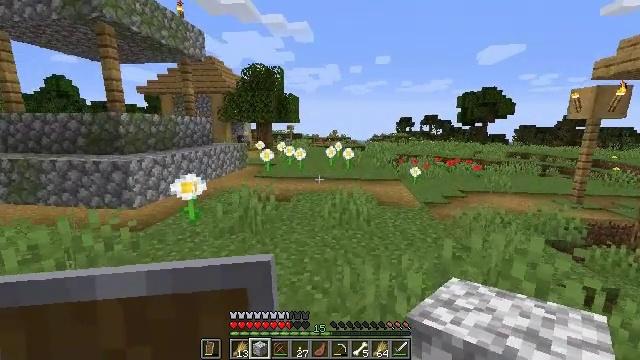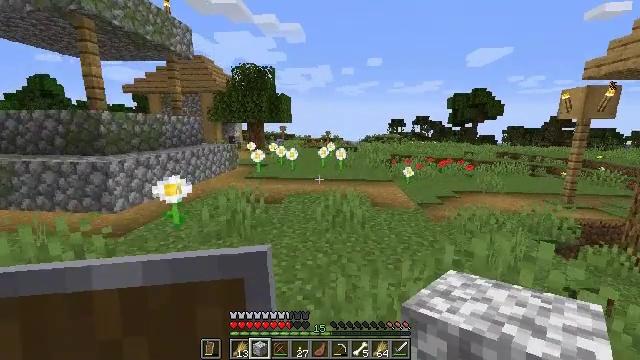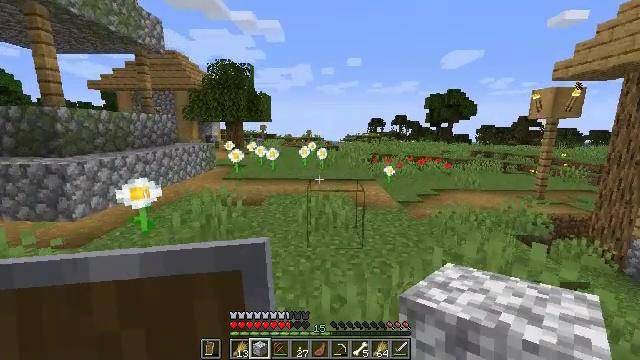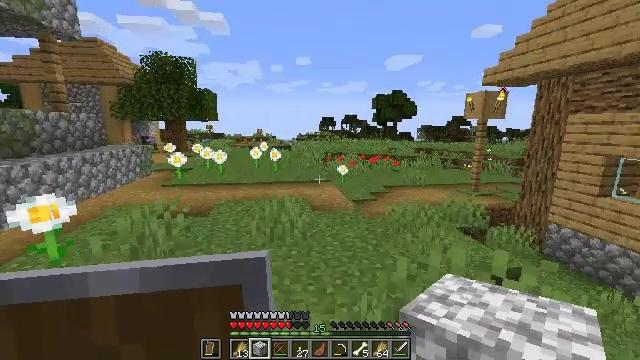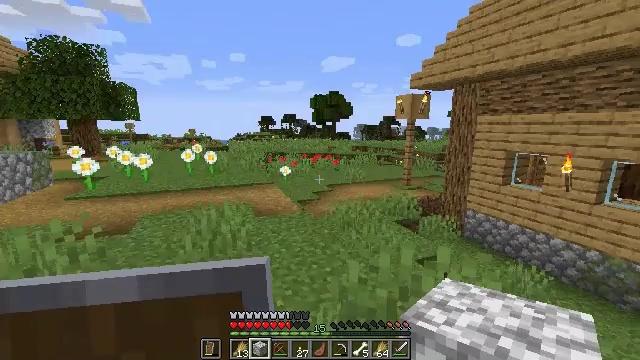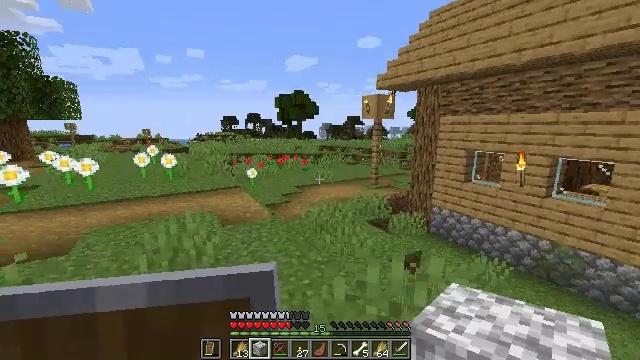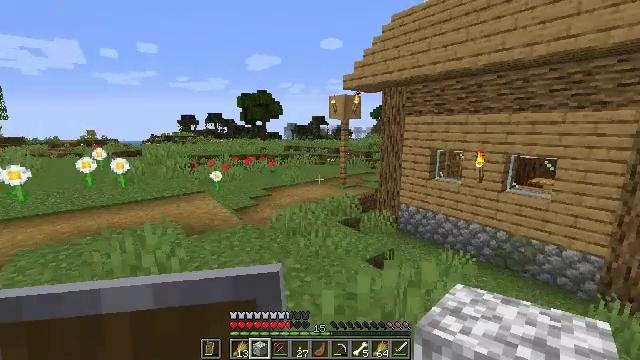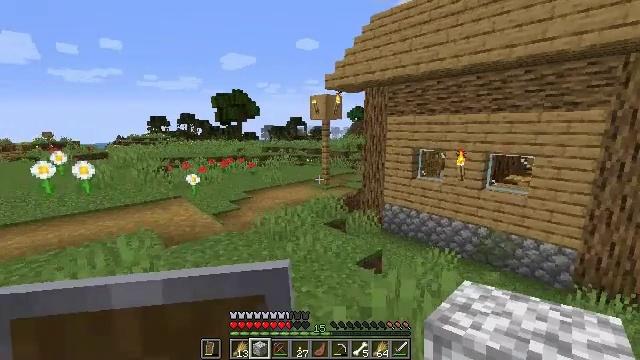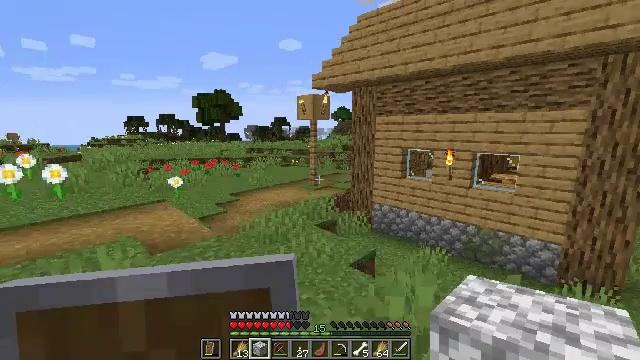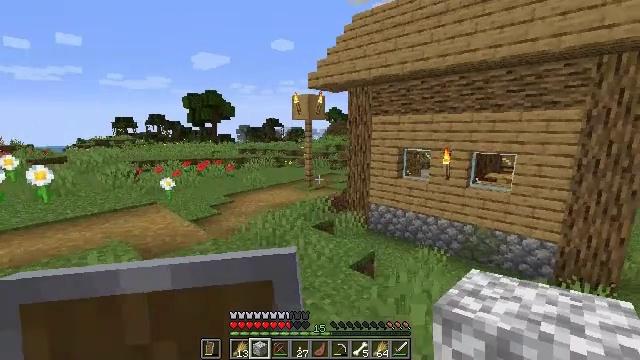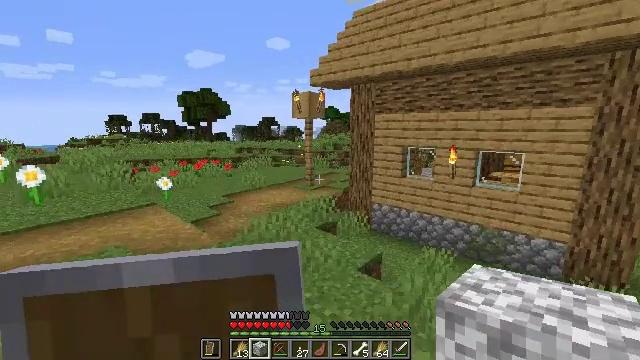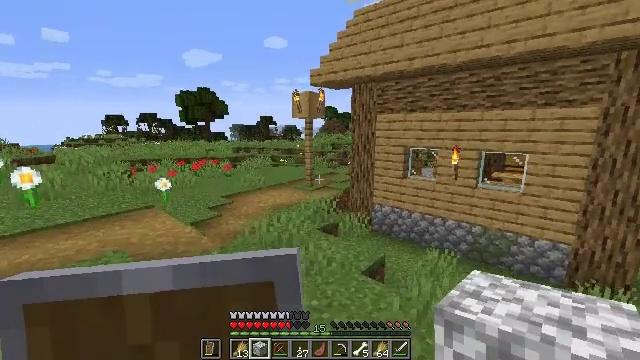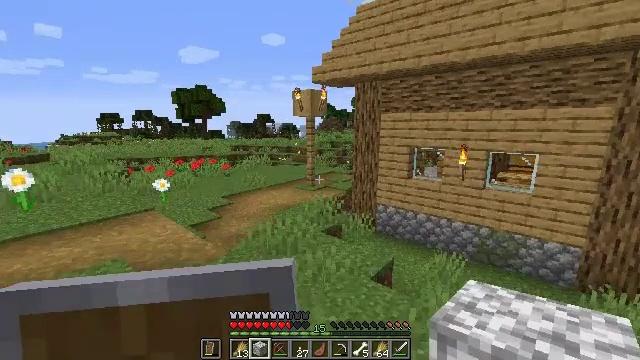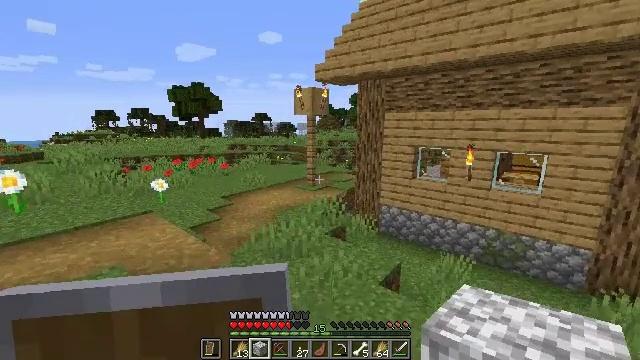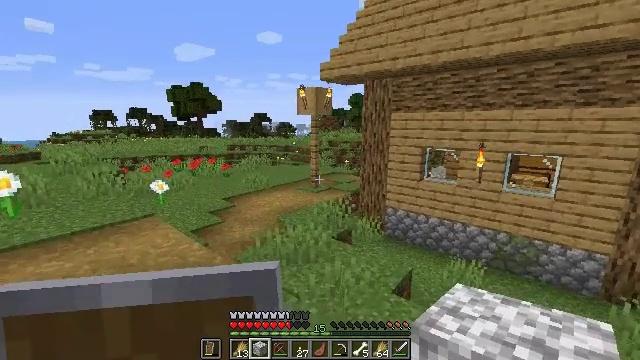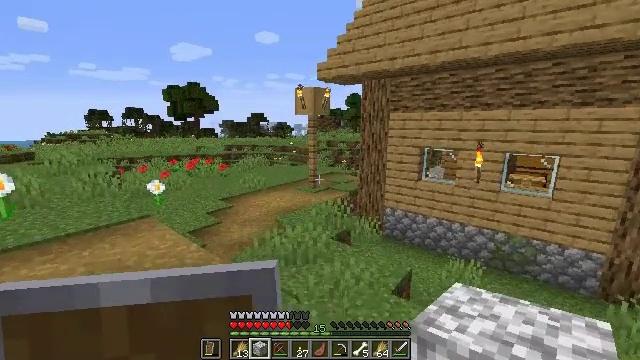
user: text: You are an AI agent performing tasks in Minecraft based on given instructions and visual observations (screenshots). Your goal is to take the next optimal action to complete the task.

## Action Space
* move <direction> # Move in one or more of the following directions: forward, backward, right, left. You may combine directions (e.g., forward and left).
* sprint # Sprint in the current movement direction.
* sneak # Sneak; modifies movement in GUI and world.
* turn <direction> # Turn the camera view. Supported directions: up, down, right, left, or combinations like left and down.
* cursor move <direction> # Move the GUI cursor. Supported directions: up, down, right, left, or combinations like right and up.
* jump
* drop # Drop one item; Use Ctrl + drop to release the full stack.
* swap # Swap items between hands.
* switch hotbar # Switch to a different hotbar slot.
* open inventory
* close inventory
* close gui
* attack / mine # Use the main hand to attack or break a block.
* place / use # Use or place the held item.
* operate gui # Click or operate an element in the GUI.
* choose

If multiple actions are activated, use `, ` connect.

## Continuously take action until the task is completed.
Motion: motion action
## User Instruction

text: Collect the bell.
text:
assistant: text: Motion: move forward, turn right
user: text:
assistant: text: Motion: move forward, turn right
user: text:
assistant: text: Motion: move forward, turn right
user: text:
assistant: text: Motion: move forward, turn right
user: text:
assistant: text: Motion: move forward and move left, turn right
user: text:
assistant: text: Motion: move forward and move left, turn right
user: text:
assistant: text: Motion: move forward and move left, turn right
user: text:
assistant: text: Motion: move forward and move left, turn right
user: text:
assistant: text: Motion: move forward and move left, turn right
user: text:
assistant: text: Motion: move forward and move left
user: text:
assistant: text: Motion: move forward and move left
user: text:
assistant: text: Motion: move forward and move left
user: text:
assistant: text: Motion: move forward and move left
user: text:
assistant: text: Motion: move forward and move left
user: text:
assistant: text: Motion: move forward and move left
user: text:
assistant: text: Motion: move forward and move left
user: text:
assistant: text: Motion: move forward and move left
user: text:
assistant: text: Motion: move forward and move left
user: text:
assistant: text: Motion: move forward and move left
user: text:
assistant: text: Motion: move forward and move left
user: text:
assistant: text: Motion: move forward and move left
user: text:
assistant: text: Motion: move forward and move left
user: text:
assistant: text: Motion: move forward and move left
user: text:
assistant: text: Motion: move forward and move left
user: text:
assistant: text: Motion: move forward and move left, turn right
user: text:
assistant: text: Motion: move forward and move left, turn right
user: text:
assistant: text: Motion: move forward and move left, turn right
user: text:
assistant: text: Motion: move forward and move left, turn right
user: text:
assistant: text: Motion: move forward and move left, turn right
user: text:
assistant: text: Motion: move forward and move left, turn right